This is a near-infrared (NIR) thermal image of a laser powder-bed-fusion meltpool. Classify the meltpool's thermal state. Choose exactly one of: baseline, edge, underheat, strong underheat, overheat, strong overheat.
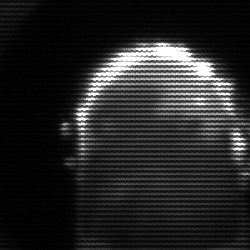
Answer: baseline